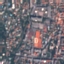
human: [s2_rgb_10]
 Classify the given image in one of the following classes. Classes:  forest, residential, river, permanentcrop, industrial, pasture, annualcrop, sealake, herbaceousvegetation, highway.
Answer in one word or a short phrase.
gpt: Residential